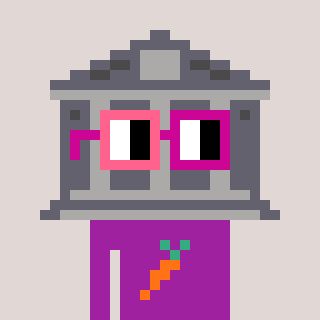
a pixel art character with square pink and red glasses, a bank-shaped head and a magenta-colored body on a warm background